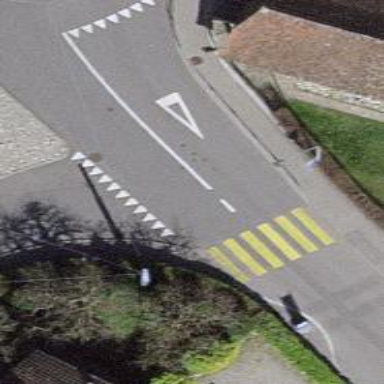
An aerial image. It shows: Road with "give way" sign.